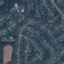
Land use / land cover: Residential